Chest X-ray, PA view. Patient: 53 years old, sex M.
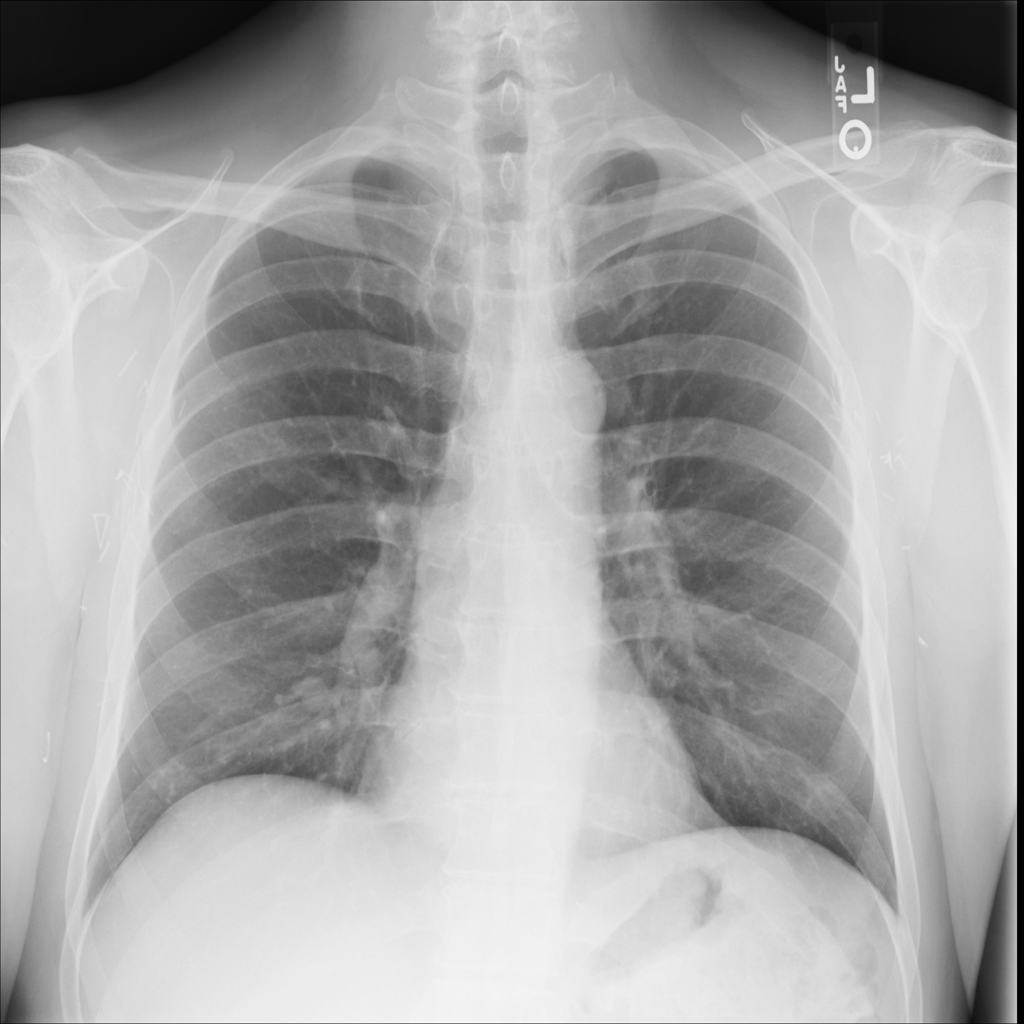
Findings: Consolidation, Nodule